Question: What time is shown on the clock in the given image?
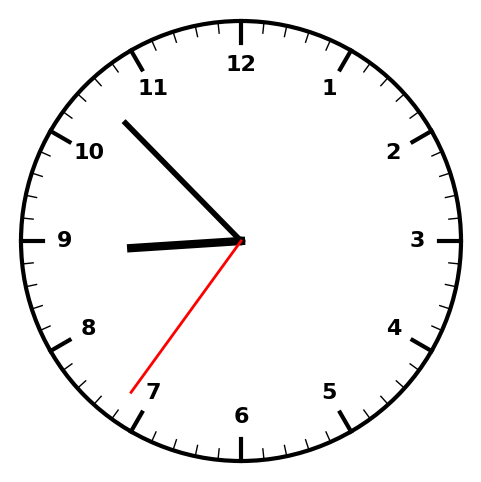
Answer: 08:52:36